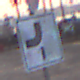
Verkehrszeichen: VerlaufVorfahrtsstrasse7
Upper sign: VorfahrtGewaehren
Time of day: SunriseSunset
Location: Outdoor (Urban)
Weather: Clear
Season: NotSpecified
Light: Natural